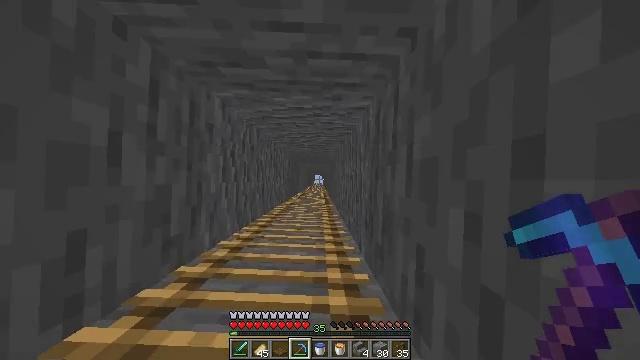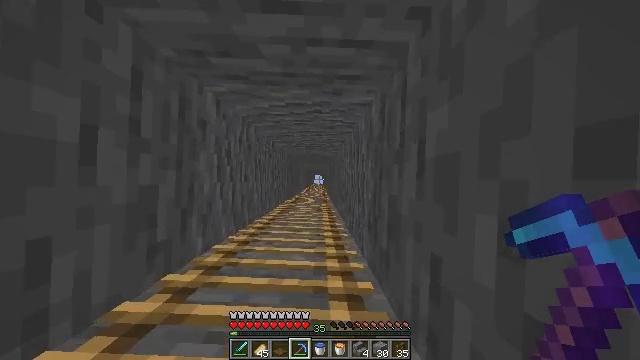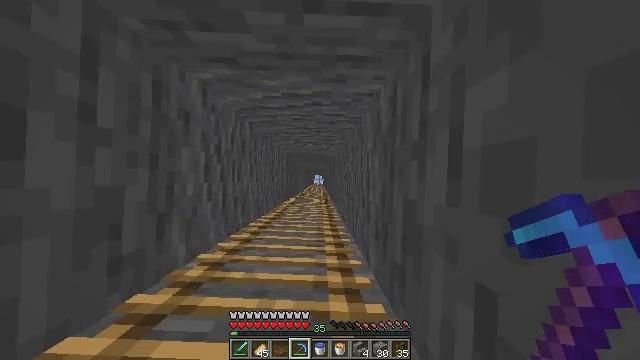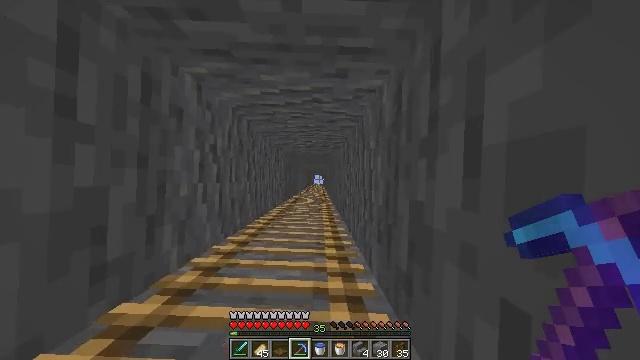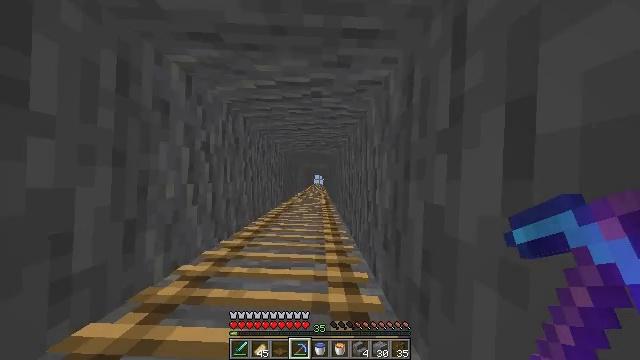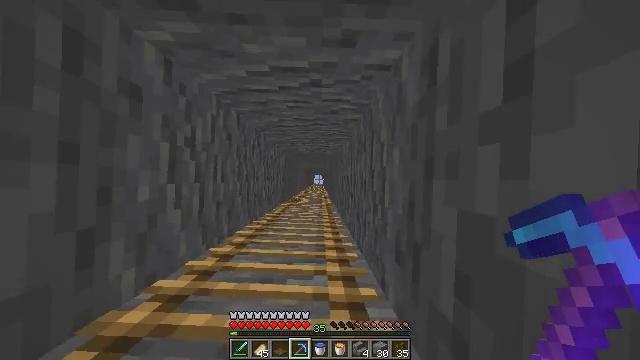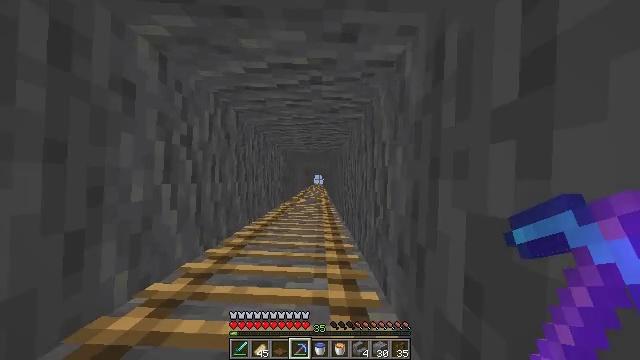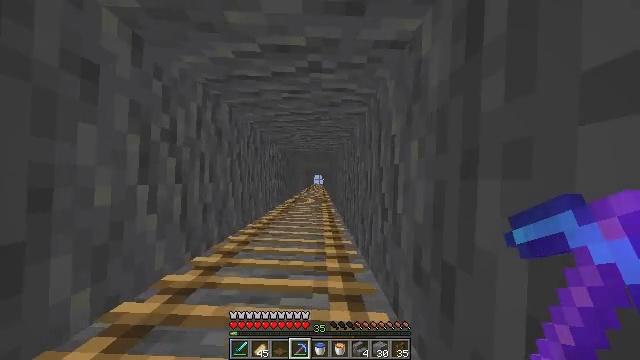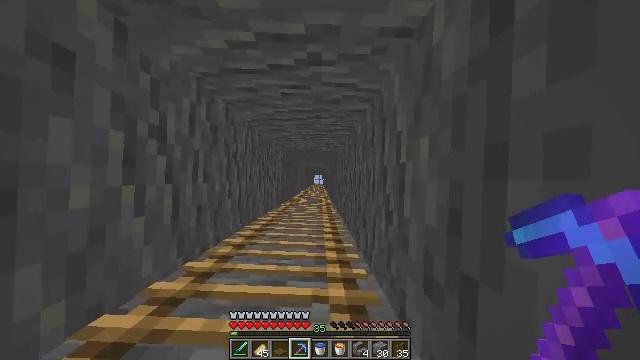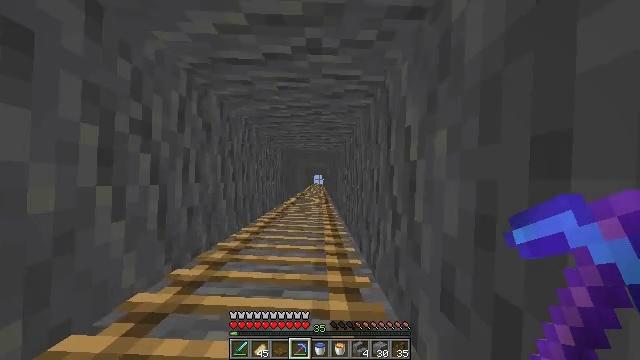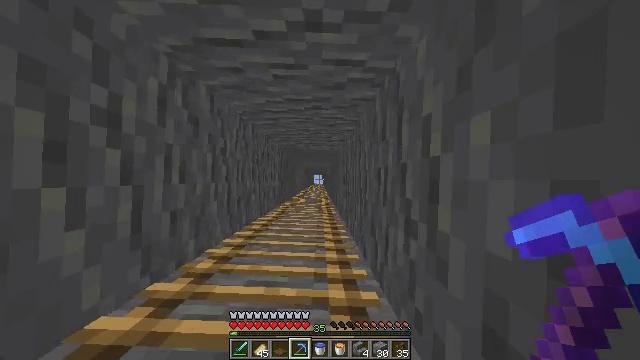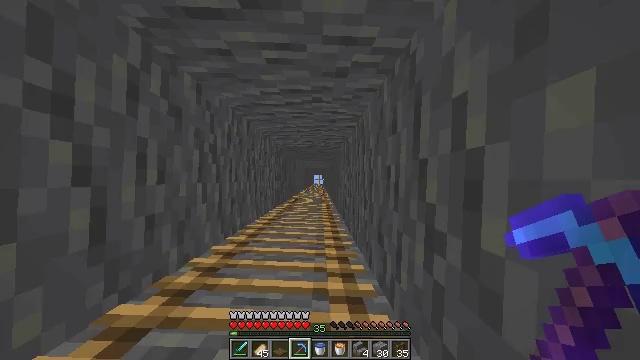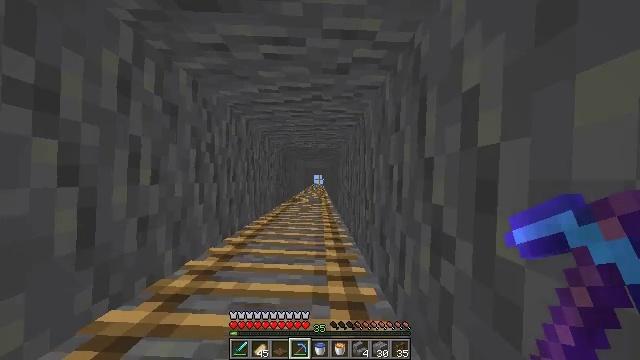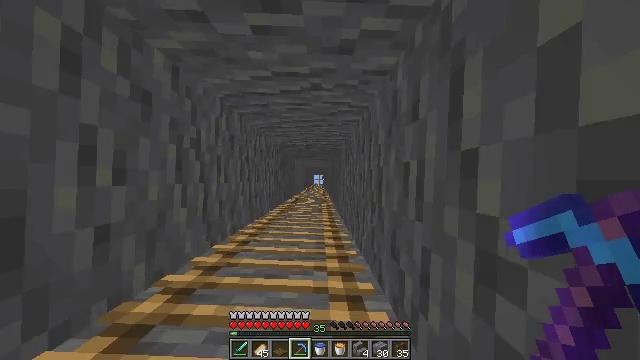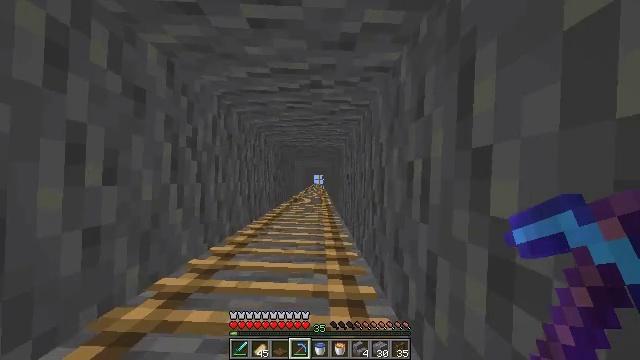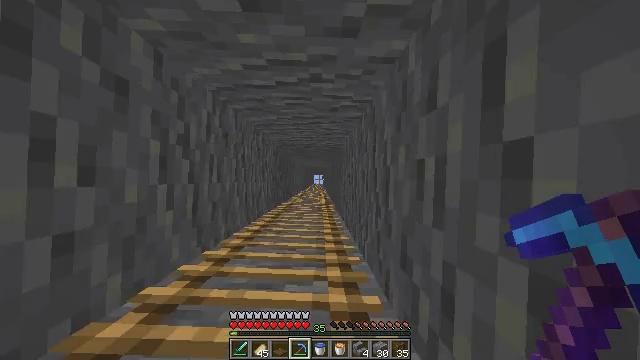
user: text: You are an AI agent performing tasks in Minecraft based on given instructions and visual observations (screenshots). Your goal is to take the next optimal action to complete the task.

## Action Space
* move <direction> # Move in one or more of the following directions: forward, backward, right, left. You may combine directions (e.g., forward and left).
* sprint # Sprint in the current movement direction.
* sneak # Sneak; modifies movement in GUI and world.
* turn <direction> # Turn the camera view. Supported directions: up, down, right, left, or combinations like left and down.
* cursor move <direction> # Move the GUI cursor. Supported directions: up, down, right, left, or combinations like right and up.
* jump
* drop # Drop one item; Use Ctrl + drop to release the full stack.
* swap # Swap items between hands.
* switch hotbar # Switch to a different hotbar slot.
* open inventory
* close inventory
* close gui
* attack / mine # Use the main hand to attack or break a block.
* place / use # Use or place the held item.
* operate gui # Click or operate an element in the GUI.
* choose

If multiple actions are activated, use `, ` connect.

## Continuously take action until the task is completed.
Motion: motion action
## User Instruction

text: Combine flint and an iron ingot to craft flint and steel.
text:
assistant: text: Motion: move forward, jump
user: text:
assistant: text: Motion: move forward, jump
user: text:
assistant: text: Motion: move forward, jump
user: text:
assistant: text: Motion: move forward, jump
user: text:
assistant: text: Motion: move forward, jump
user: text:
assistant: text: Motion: move forward, jump
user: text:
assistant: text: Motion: move forward, jump
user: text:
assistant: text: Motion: move forward, jump
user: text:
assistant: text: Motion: move forward, jump
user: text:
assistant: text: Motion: move forward, jump
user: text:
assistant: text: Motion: move forward, jump
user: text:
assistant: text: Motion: move forward, jump
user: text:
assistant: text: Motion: move forward, jump
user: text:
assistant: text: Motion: move forward, jump
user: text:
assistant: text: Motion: move forward, jump
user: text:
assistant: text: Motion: move forward, jump
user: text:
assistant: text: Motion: move forward, jump
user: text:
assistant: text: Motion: move forward, jump
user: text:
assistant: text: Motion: move forward, jump
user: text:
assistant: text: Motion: move forward, jump
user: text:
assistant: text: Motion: move forward, jump
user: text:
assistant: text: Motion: move forward, jump
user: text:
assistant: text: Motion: move forward, jump
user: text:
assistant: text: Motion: move forward, jump
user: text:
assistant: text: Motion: move forward, jump
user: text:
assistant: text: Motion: move forward, jump
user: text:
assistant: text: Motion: move forward, jump
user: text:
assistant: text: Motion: move forward, jump
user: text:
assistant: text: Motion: move forward, jump
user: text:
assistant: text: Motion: move forward, jump